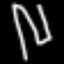
Label: fork